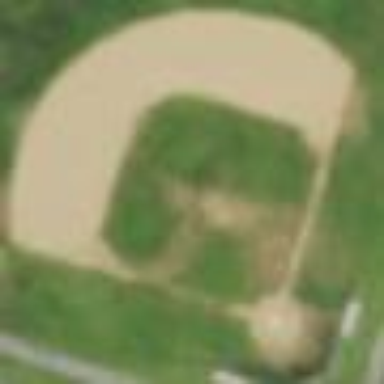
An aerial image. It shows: Baseball pitch for leisure land activities.